Question: I am using the following code to render a .h file for Open GL.
However, The eventual result comes in triangles and not the whole thing. Please see the attached image. Can anyone please guide me why this is happening. As I am new to Open GL.
I want to develop an app like - <URL>
'''
- (void)renderFrameQCAR
{
[self setFramebuffer];
// Clear colour and depth buffers
glClear(GL_COLOR_BUFFER_BIT | GL_DEPTH_BUFFER_BIT);
// Render video background and retrieve tracking state
QCAR::State state = QCAR::Renderer::getInstance().begin();
QCAR::Renderer::getInstance().drawVideoBackground();
//NSLog(@"active trackables: %d", state.getNumActiveTrackables());
if (QCAR::GL_11 & qUtils.QCARFlags) {
glEnable(GL_TEXTURE_2D);
glEnable(GL_LIGHTING);
glEnableClientState(GL_VERTEX_ARRAY);
glEnableClientState(GL_NORMAL_ARRAY);
glEnableClientState(GL_TEXTURE_COORD_ARRAY);
}
glEnable(GL_DEPTH_TEST);
// We must detect if background reflection is active and adjust the culling direction.
// If the reflection is active, this means the pose matrix has been reflected as well,
// therefore standard counter clockwise face culling will result in "inside out" models.
glEnable(GL_CULL_FACE);
glCullFace(GL_BACK);
if(QCAR::Renderer::getInstance().getVideoBackgroundConfig().mReflection == QCAR::VIDEO_BACKGROUND_REFLECTION_ON)
glFrontFace(GL_CW); //Front camera
else
glFrontFace(GL_CCW); //Back camera
for (int i = 0; i < state.getNumTrackableResults(); ++i) {
// Get the trackable
const QCAR::TrackableResult* result = state.getTrackableResult(i);
const QCAR::Trackable& trackable = result->getTrackable();
QCAR::Matrix44F modelViewMatrix = QCAR::Tool::convertPose2GLMatrix(result->getPose());
// Choose the texture based on the target name
int targetIndex = 0; // "stones"
if (!strcmp(trackable.getName(), "chips"))
targetIndex = 1;
else if (!strcmp(trackable.getName(), "tarmac"))
targetIndex = 2;
Object3D *obj3D = [objects3D objectAtIndex:targetIndex];
// Render using the appropriate version of OpenGL
if (QCAR::GL_11 & qUtils.QCARFlags) {
// Load the projection matrix
glMatrixMode(GL_PROJECTION);
glLoadMatrixf(qUtils.projectionMatrix.data);
// Load the model-view matrix
glMatrixMode(GL_MODELVIEW);
glLoadMatrixf(modelViewMatrix.data);
glTranslatef(0.0f, 0.0f, -kObjectScale);
glScalef(kObjectScale, kObjectScale, kObjectScale);
// Draw object
glBindTexture(GL_TEXTURE_2D, [obj3D.texture textureID]);
glTexCoordPointer(2, GL_FLOAT, 0, (const GLvoid*)obj3D.texCoords);
glVertexPointer(3, GL_FLOAT, 0, (const GLvoid*)obj3D.vertices);
glVertexPointer(3, GL_FLOAT, 0, MclarenInfoVerts);
glNormalPointer(GL_FLOAT, 0, MclarenInfoNormals);
glTexCoordPointer(2, GL_FLOAT, 0, MclarenInfoTexCoords);
// draw data
glDrawArrays(GL_TRIANGLES, 0, MclarenInfoNumVerts);
}
#ifndef USE_OPENGL1
else {
// OpenGL 2
QCAR::Matrix44F modelViewProjection;
ShaderUtils::translatePoseMatrix(0.0f, 0.0f, kObjectScale, &modelViewMatrix.data[0]);
ShaderUtils::scalePoseMatrix(kObjectScale, kObjectScale, kObjectScale, &modelViewMatrix.data[0]);
ShaderUtils::multiplyMatrix(&qUtils.projectionMatrix.data[0], &modelViewMatrix.data[0], &modelViewProjection.data[0]);
glUseProgram(shaderProgramID);
glVertexAttribPointer(vertexHandle, 3, GL_FLOAT, GL_FALSE, 0, (const GLvoid*)obj3D.vertices);
glVertexAttribPointer(normalHandle, 3, GL_FLOAT, GL_FALSE, 0, (const GLvoid*)obj3D.normals);
glVertexAttribPointer(textureCoordHandle, 2, GL_FLOAT, GL_FALSE, 0, (const GLvoid*)obj3D.texCoords);
glEnableVertexAttribArray(vertexHandle);
glEnableVertexAttribArray(normalHandle);
glEnableVertexAttribArray(textureCoordHandle);
glActiveTexture(GL_TEXTURE0);
glBindTexture(GL_TEXTURE_2D, [obj3D.texture textureID]);
glUniformMatrix4fv(mvpMatrixHandle, 1, GL_FALSE, (const GLfloat*)&modelViewProjection.data[0]);
glUniform1i(texSampler2DHandle, 0 /*GL_TEXTURE0*/);
glVertexPointer(3, GL_FLOAT, 0, MclarenInfoVerts);
glNormalPointer(GL_FLOAT, 0, MclarenInfoNormals);
glTexCoordPointer(2, GL_FLOAT, 0, MclarenInfoTexCoords);
// draw data
glDrawArrays(GL_TRIANGLES, 0, MclarenInfoNumVerts);
ShaderUtils::checkGlError("EAGLView renderFrameQCAR");
}
#endif
}
glDisable(GL_DEPTH_TEST);
glDisable(GL_CULL_FACE);
if (QCAR::GL_11 & qUtils.QCARFlags) {
glDisable(GL_TEXTURE_2D);
glDisableClientState(GL_VERTEX_ARRAY);
glDisableClientState(GL_NORMAL_ARRAY);
glDisableClientState(GL_TEXTURE_COORD_ARRAY);
}
#ifndef USE_OPENGL1
else {
glDisableVertexAttribArray(vertexHandle);
glDisableVertexAttribArray(normalHandle);
glDisableVertexAttribArray(textureCoordHandle);
}
#endif
QCAR::Renderer::getInstance().end();
[self presentFramebuffer];
}
'''
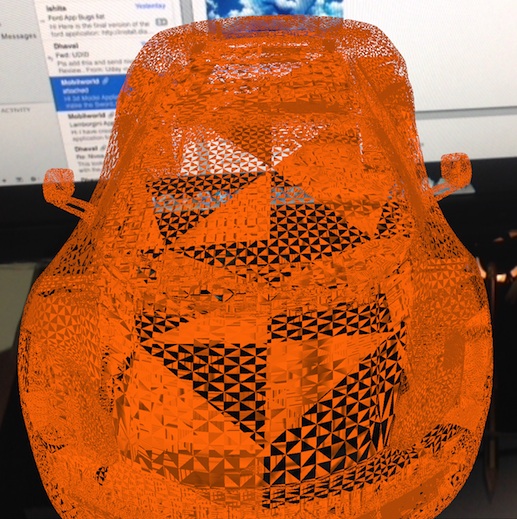
Answer: Ok. I found the issue. It so happened that my designer was giving me a file with quadilateral rendering, where as Vuforia-Qualcomm-Unity etc recognizes just triangulated .obj. For anyone who gets stuck here :) Just let your designer know to render in triangulation and not Quad.